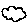
Label: cloud